Question: I'm having an issue where I pop up a window with a loaded comboBox, and when I click on it, the fields show up the window.
Thinking I may be using some setting wrong, I created a small test based off the documentation of the ComboBox, and it does it here for me as well.
'''
showTestWindow = function() {
var states = Ext.create('Ext.data.Store', {
fields: ['abbr', 'name'],
data : [
{"abbr":"AL", "name":"Alabama"},
{"abbr":"AK", "name":"Alaska"},
{"abbr":"AZ", "name":"Arizona"}
//...
]
});
var window = Ext.create('Ext.window.Window', {
width: 525,
height: 280,
items: [// Create the combo box, attached to the states data store
{
xtype: 'combobox',
fieldLabel: 'Choose State',
store: states,
queryMode: 'local',
displayField: 'name',
valueField: 'abbr'
}
]
}).show();
}
'''
I created a JSFiddle, but it doesn't have the issue. <URL>
I've tried this with both Firefox and Internet Explorer
Is this a Sencha bug, or am I doing something wrong? What's the easiest way to fix this?
Also, reassurance that it isn't just my local settings or something on my end would be appreciated if I could get someone else to test it as well.
Screenshot:

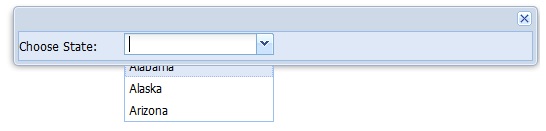
Answer: The quickest solution if you rush for a fix is by adding css.
'''
.x-combo-list{z-index:100000 !important;}
'''